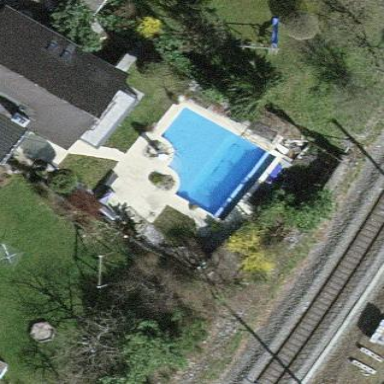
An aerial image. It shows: Swimming pool located in leisure land.